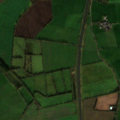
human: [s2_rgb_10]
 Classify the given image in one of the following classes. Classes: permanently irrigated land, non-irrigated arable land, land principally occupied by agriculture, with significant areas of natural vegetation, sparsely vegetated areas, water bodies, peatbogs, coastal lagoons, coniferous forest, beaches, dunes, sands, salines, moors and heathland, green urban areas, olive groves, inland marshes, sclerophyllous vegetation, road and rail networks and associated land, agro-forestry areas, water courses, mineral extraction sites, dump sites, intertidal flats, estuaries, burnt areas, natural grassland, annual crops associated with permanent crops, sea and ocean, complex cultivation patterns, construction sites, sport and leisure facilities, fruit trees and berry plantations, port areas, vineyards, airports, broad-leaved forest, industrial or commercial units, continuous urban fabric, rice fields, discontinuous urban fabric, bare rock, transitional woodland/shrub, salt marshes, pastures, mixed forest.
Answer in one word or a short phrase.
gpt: non-irrigated arable land, pastures